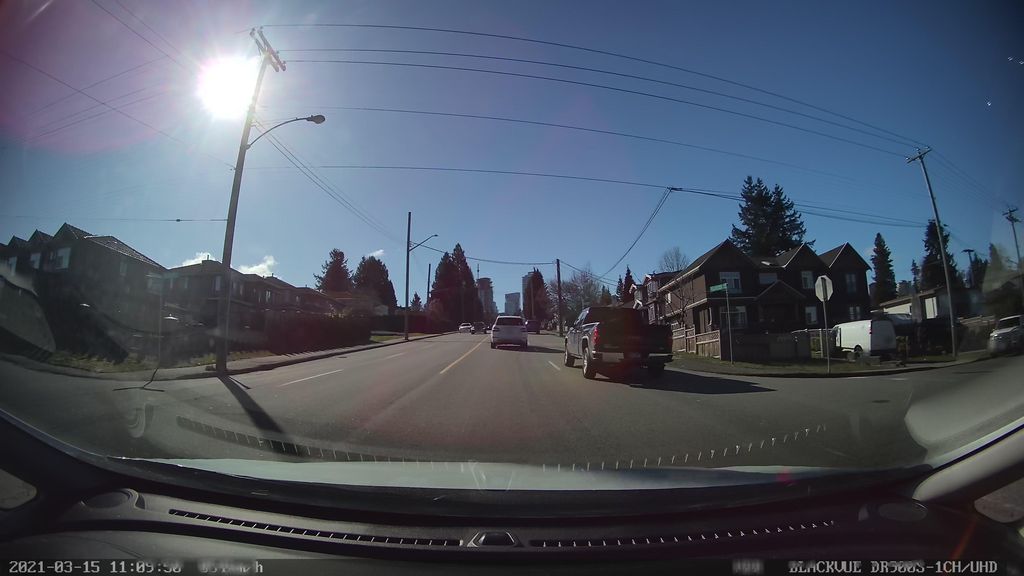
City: vancouver